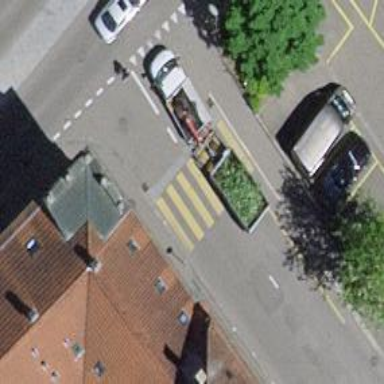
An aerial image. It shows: Zebra crossing on the road.